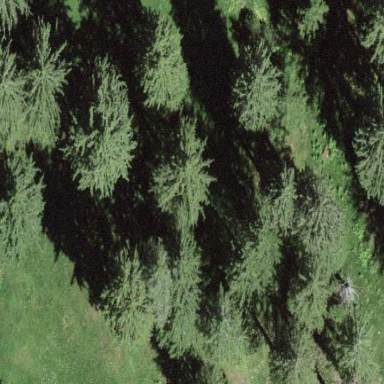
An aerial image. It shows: Serene woodland landscape.